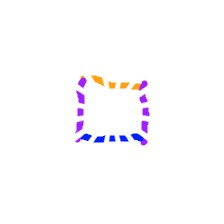
Shape: square